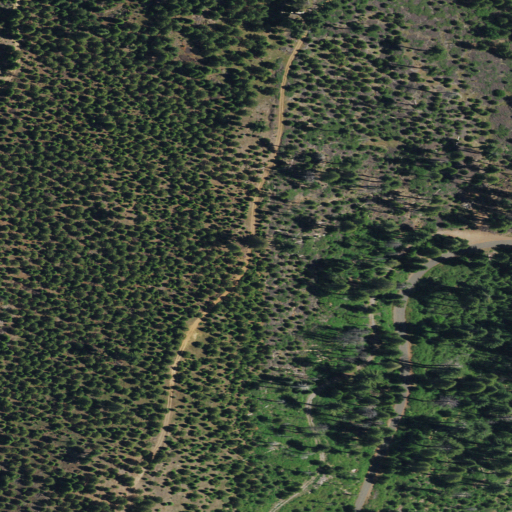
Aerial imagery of ridge(s) in California named Beaver Ridge containing shrub and evergreen forest